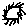
Label: sun